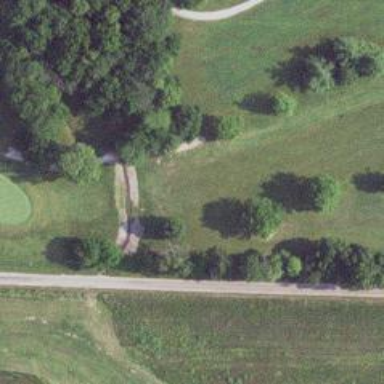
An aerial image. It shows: Path for both road and golf.